Question:
I'm trying to remove the blue color to the selected rows.
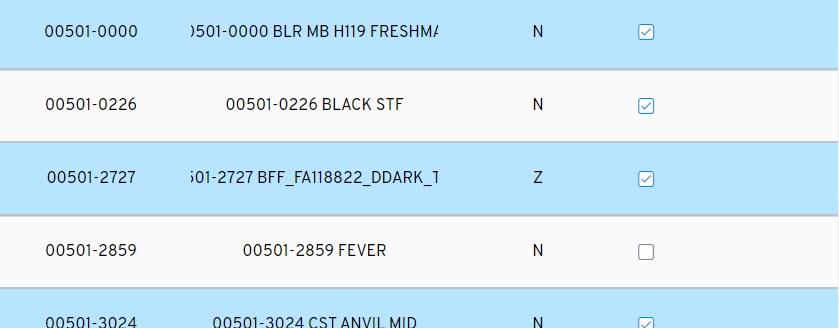
Answer: you can do it easily in CSS
The selected row has class '.ag-row-selected' and you should override native style
Use the next style:
'''
.ag-row-selected {
background-color: unset !important;
}
'''
I just added style in index.html
here result:
<URL>
WORKING EXAMPLE: <URL>